Question: I have a list of events in MySQL where there's event titles, event time, date etc. In each event there are invitees (people who got invited to the event).
So basically my table events table looks like this:

By looking at the table you'll notice that my 'event_invitees' is an array, I managed to save an array using a tutorial <URL>. So from this tutorial I am able to get the array out out the table.
What I want to so is 'SELECT' a column form the table 'WHERE' myString is in the 'event_invitees' array
So using the image above as an example. I have a string "tnylee" I want to be able to select every row that contains the 'event_invitees' called tnylee.
How can I do this? Is this possible?
Please comment if the question isn't clear enough
Any help will be greatly appreciated. Thank you.
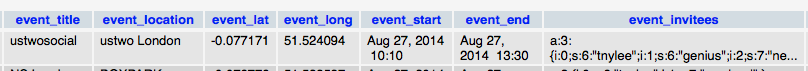
Answer: You can use like keyword for filter the data
'''
SELECT * FROM table_name WHERE event_invitees LIKE '%tnylee%'
'''
then you will receive results the column value as "tnylee" pattern.
You can check if the selected row contains exact value when you extract data(Using programme).